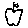
Label: smiley face